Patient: sex M, age 75
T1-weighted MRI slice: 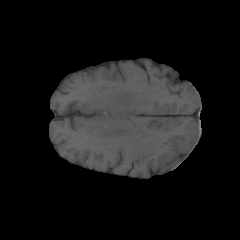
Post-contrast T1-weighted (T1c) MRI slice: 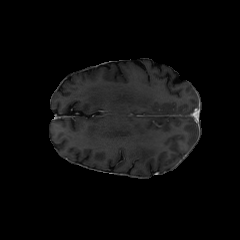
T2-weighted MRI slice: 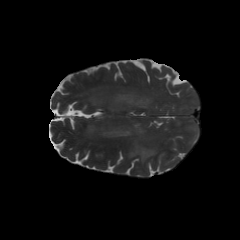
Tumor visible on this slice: yes
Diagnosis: Glioblastoma, IDH-wildtype
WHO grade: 4